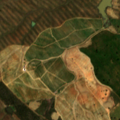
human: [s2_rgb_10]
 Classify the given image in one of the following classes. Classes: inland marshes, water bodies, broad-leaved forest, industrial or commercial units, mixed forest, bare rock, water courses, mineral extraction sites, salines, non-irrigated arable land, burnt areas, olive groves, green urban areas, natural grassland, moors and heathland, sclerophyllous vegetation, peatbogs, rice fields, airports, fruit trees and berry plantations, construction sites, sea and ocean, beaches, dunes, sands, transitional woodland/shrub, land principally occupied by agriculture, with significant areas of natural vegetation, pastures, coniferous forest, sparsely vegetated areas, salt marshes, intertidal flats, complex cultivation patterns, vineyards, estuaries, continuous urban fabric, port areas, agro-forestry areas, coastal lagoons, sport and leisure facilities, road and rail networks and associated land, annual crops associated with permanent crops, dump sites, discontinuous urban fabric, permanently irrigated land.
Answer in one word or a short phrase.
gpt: non-irrigated arable land, pastures, agro-forestry areas, transitional woodland/shrub